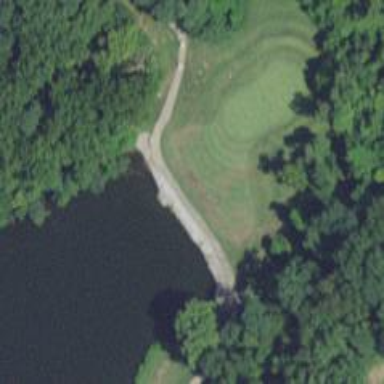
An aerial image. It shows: Grassy area designated as golf fairway.